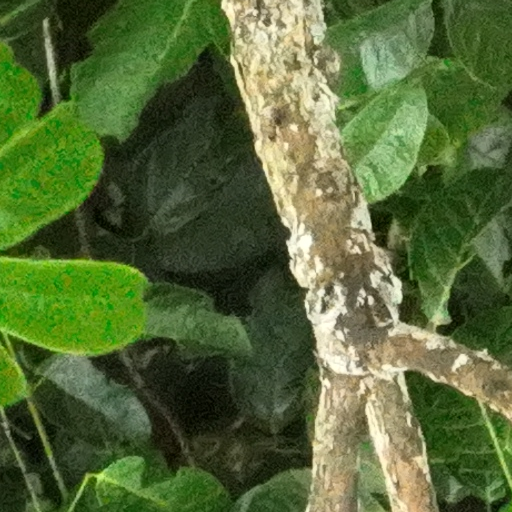
Species: Trattinnickia aspera
GBIF accepted scientific name: Trattinnickia aspera
Crown area (m\u00b2): 46.983